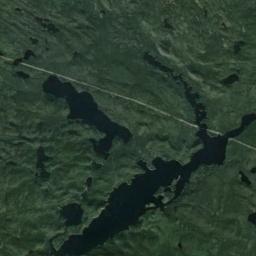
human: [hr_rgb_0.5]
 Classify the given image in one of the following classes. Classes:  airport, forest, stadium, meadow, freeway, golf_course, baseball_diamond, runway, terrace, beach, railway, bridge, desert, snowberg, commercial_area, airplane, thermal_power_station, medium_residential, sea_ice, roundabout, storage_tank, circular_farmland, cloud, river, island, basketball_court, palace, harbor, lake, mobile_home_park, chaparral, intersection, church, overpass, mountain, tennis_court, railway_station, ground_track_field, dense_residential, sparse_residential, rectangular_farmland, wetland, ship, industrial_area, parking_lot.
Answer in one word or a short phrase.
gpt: wetland